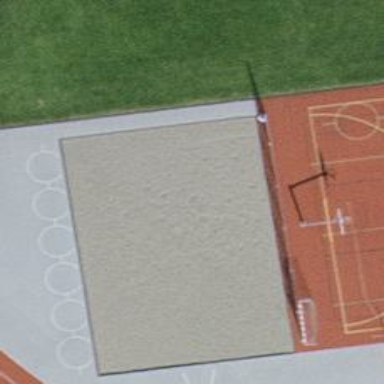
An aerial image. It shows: Pitch for leisure activities.